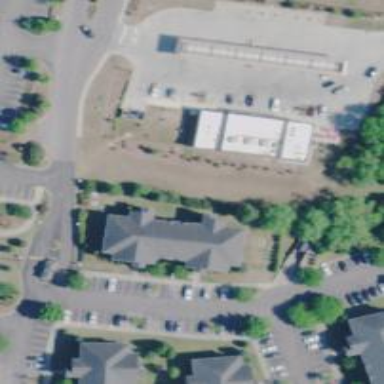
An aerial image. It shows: Convenience shop.